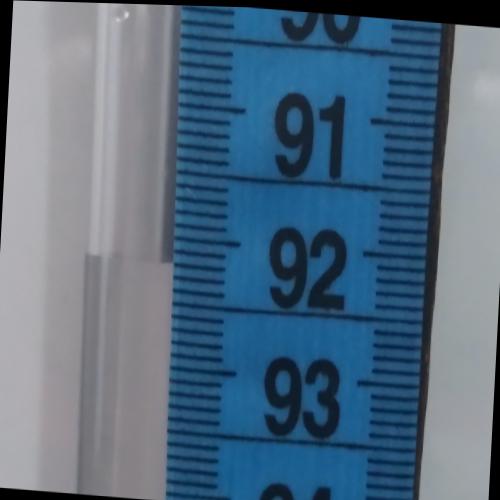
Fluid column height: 92.2 cm